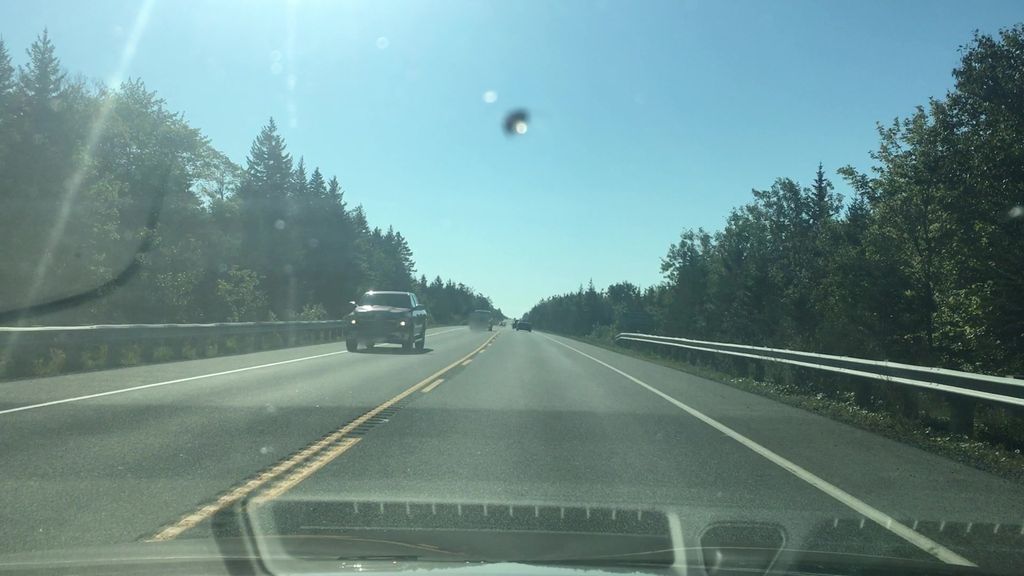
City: halifax